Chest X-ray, PA view. Patient: 39 years old, sex F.
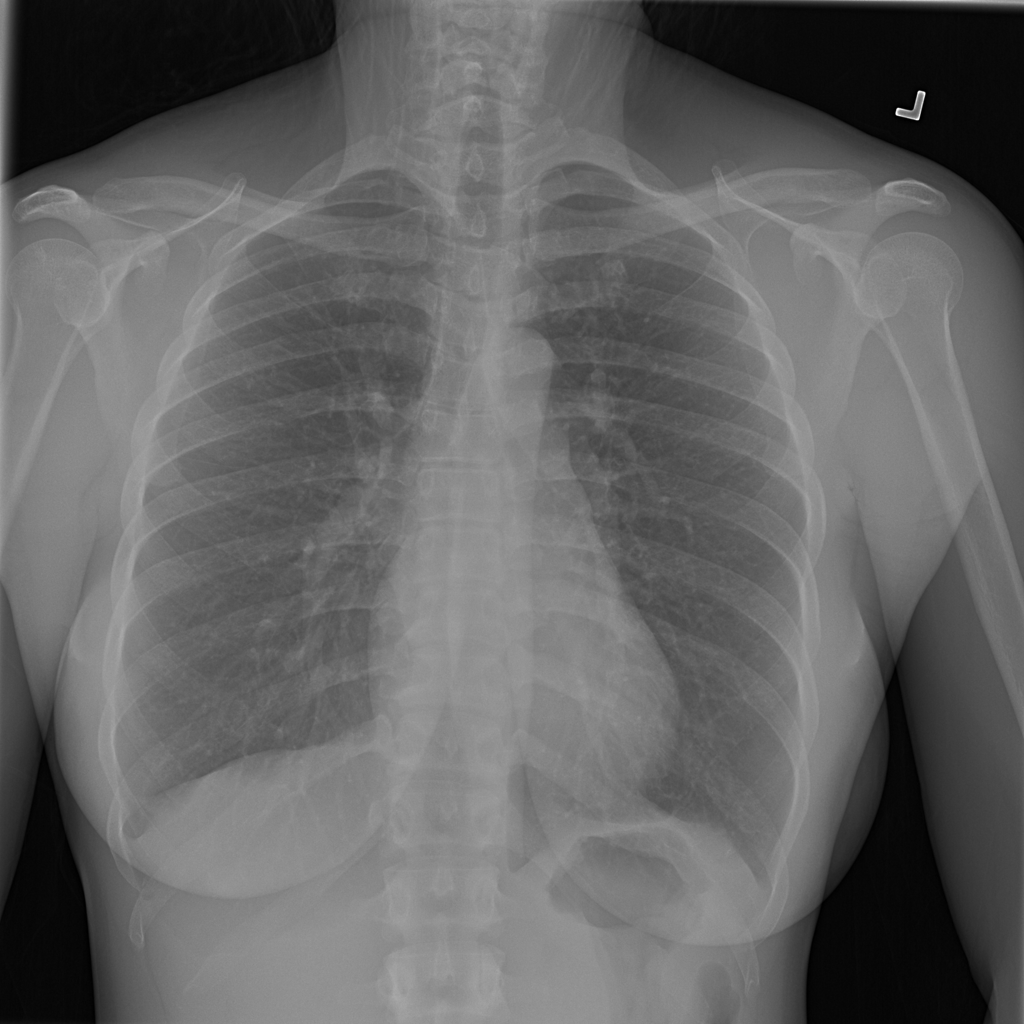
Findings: No Finding